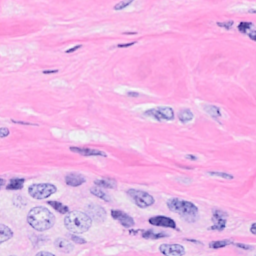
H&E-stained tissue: Breast